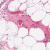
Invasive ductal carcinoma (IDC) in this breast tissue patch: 0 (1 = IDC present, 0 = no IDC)